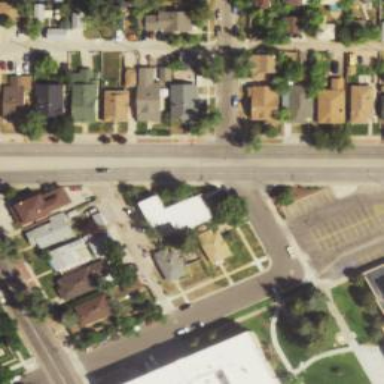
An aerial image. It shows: Residential road with separate asphalt sidewalk.